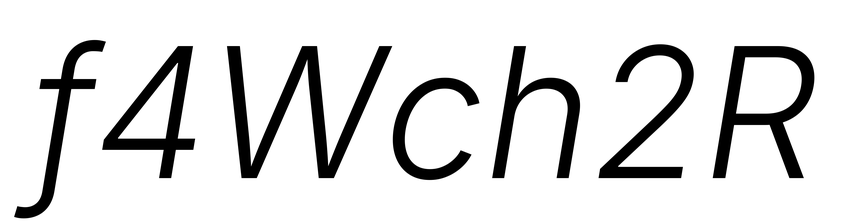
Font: Inter-Italic_Light_Italic